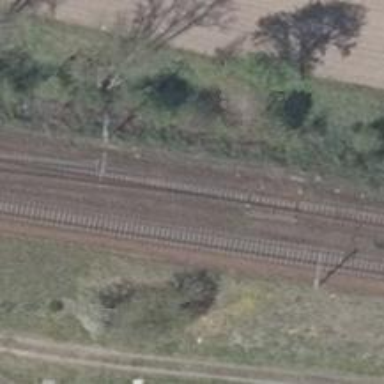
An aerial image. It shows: Electrified railway with contact line running along embankment.